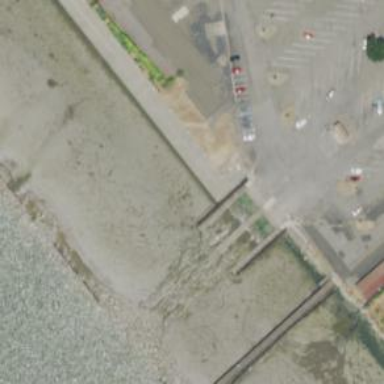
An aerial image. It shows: Pier service road with slipway for leisure land activities.